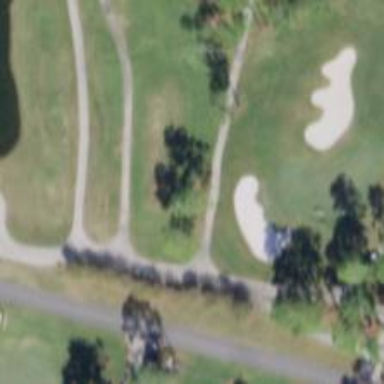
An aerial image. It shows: Service road used as golf cart path.